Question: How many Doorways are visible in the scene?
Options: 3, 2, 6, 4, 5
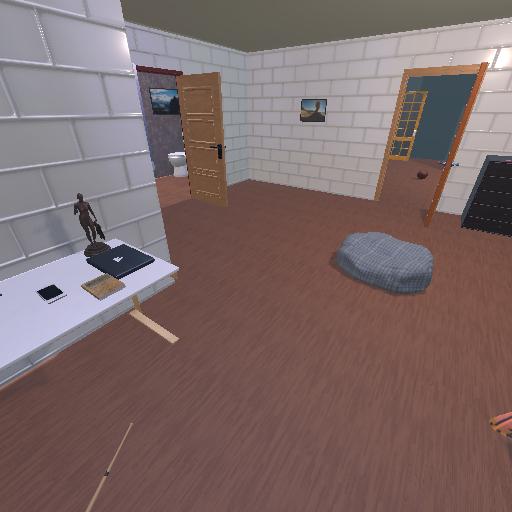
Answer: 3